Field crop: maize
Growth stage: 1
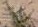
Species: salsola